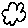
Label: cloud